Aerial crown-view tile of a tropical tree (Barro Colorado Island, Panama), acquired 20250414:
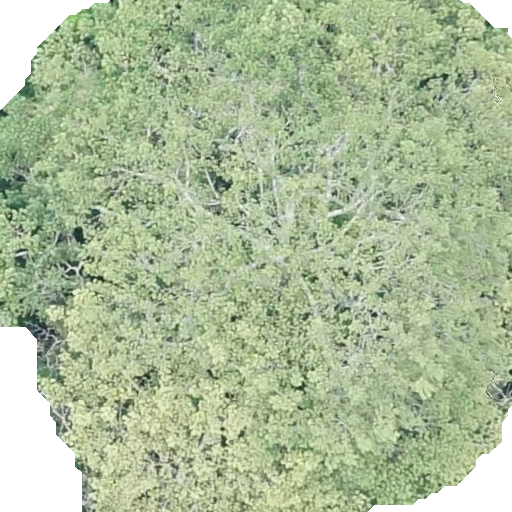
Species: Sterculia apetala
GBIF accepted scientific name: Sterculia apetala
Crown area: 422.29 m²